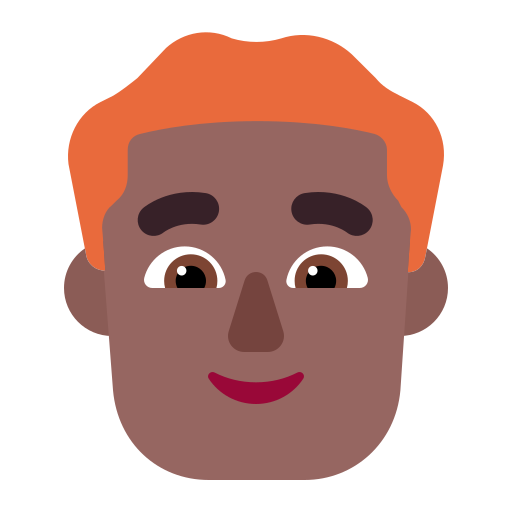
man red hair flat  dark